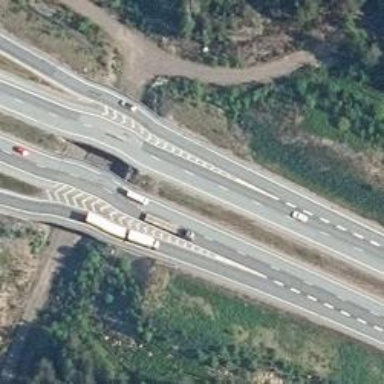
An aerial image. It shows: Asphalt motorway.